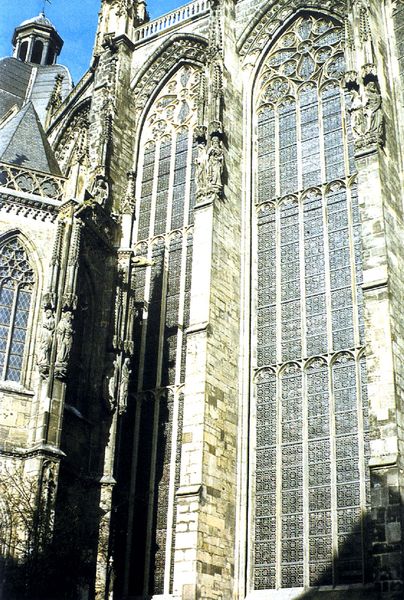
Titel: Pfalzkapelle (Münster, bzw. Dom) in Aachen
Standort: Aachen, Aachener Dom (EU - D)
Schlagwörter: blau, himmel, schatten, fenster, frankreich, glas, licht, marmor, säule, säulen, dach, gebäude, ornament, wand, architektur, stein, strauch, brüstung, kirche, sonne, figur, gotik, turm, skulptur, balkon, bogen, dächer, mauer, empore, pilaster, figuren, spitz, ornamente, spiegeln, hoch, galerie, foto, fotografie, berlin, höhe, türmchen, balustrade, dom, kathedrale, aussenansicht, skulpturen, glasfenster, gotisch, rosette, spitzbogen, schiefer, mittelalter, mittelalterlich, lanzettfenster, sakralbau, maßwerk, kriche, romanisch, gewände, strebepfeiler, köln, fiale, aachen, irche, speyer, worms, gebädue, worm, fensterregister